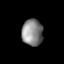
Tissue: lung
Cell type: Pericytes
Senescence score: 0.5498
Nuclear area (px): 537
Mean DAPI intensity: 137.428